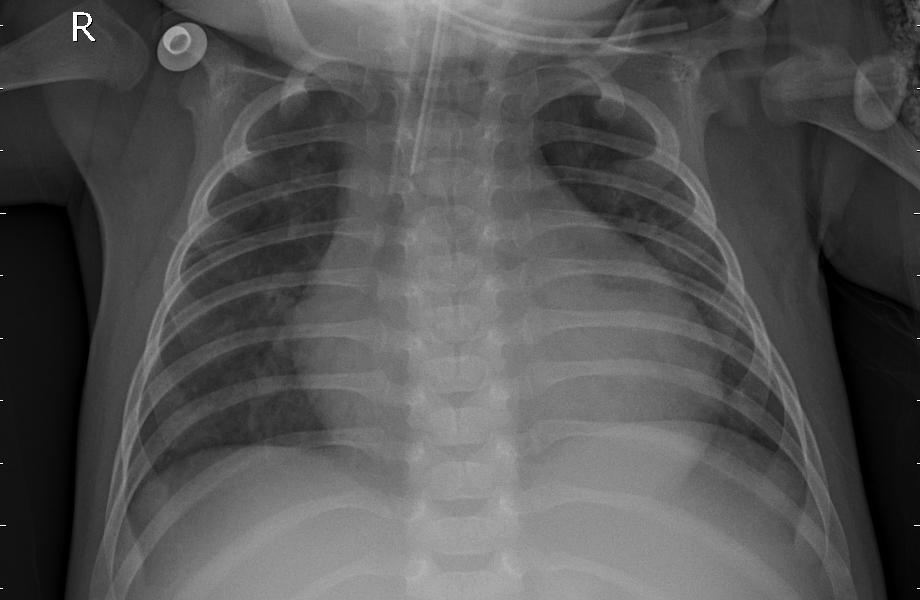
Diagnosis: PNEUMONIA